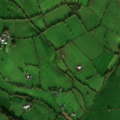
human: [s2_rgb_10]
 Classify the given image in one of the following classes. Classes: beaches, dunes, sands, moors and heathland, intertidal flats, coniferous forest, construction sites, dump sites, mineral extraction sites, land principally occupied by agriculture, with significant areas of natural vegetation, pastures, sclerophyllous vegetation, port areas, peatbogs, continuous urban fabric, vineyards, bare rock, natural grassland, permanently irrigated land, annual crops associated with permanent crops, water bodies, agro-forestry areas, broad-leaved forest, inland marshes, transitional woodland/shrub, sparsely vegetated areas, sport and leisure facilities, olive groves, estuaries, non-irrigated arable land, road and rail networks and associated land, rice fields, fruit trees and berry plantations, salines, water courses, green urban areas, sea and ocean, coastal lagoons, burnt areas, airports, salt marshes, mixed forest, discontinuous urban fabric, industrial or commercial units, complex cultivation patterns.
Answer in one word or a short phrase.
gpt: pastures